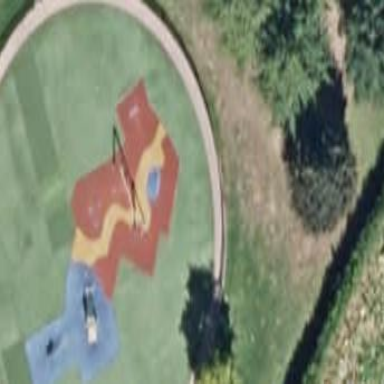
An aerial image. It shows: Playground area for leisure activities on the land.